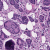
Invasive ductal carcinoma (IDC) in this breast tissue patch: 1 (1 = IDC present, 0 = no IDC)